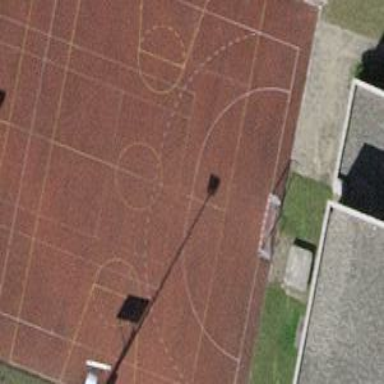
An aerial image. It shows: Basketball court in the leisure land pitch.